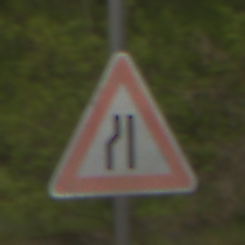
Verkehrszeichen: EinseitigVerengteFahrbahnLinks
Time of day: MorningAfternoon
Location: Outdoor (Nature)
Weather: Overcast
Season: NotSpecified
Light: Natural